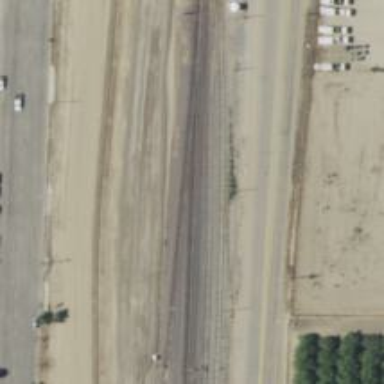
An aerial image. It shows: Railway signal.